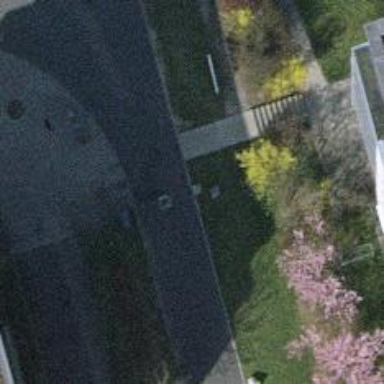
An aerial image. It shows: Bollard.